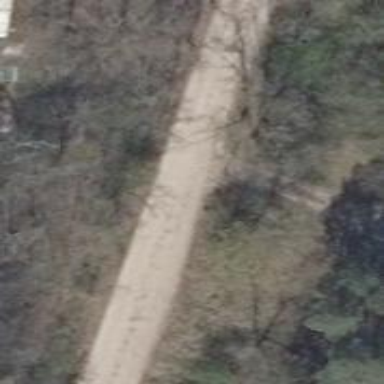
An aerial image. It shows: Unclassified road with compacted surface.